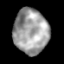
Tissue: lung
Cell type: Epithelial cells
Senescence score: 0.1657
Nuclear area (px): 1524
Mean DAPI intensity: 158.168